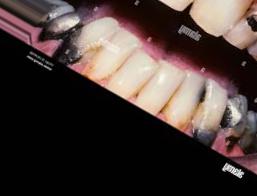
Condition: Caries